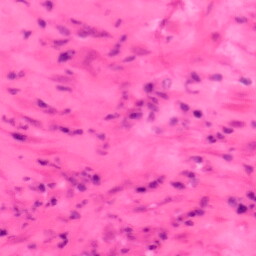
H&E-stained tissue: Colon